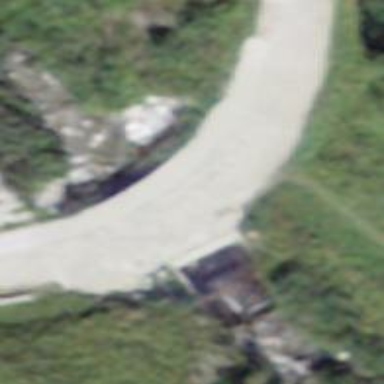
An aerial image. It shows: Gravel track on bridge. The track has grade 2 surface and excellent visibility.